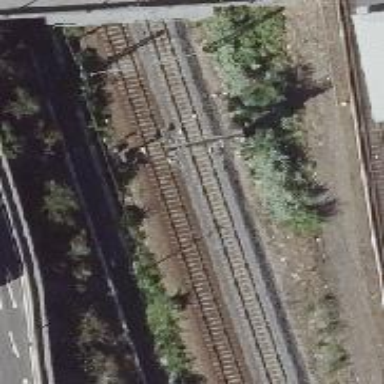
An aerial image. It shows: Railway signal.